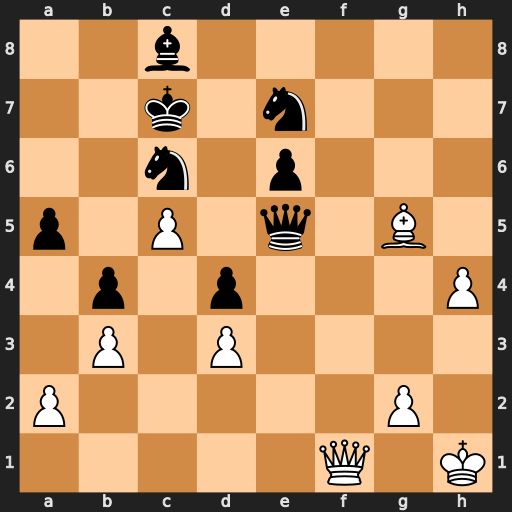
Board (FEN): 2b5/2k1n3/2n1p3/p1P1q1B1/1p1p3P/1P1P4/P5P1/5Q1K
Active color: w
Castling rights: -
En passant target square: -
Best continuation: Bf4 Qxf4 Qxf4+